Question: ## Goal
To have a DataGrid in my MainWindow.xaml contain whatever I add in another Window.xaml's ViewModel Property.

I am looking how to display the exact information in my MainWindow's DataGrid.
---
## Background Information
1. MainWindow.xaml has a DataContext to ViewModel InspectionViewModel.vb
2. Window.xaml has a DataContext to ViewModel DamagedItemViewModel.vb My ViewModel contains an ObservableCollection of my Model: DamagedItemModel.vb
I want to be able to gather whatever is on my ObservableCollection and put it into my MainWindow's DataGrid's ItemSource. Is this possible?
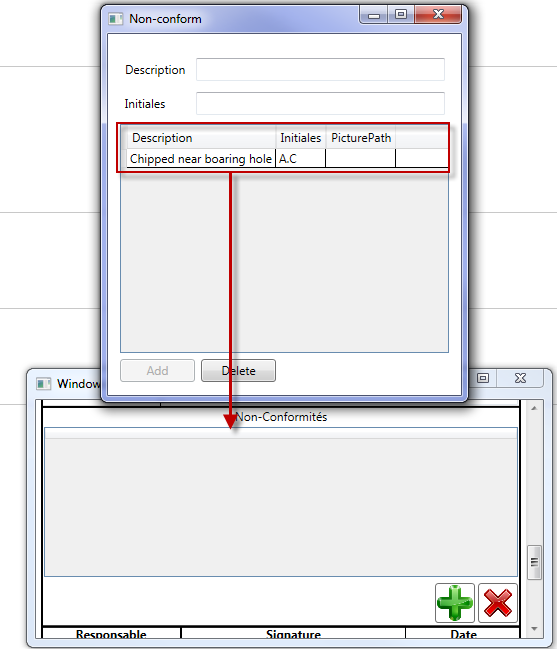
Answer: In my I shared the public property so that I could access it from my .
## InspectionViewModel Modifications
I made my ViewModel inherit 'INotifyPropertyChanged' and added the same 'ObservableCollection' property that my DamagedItemViewModel contained. Once the user was finished with the Window.xaml, I just assign the to my .
'''
DamagedItems = DamagedItemViewModel.DamagedItems
'''